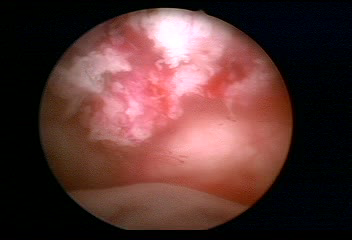
Modality: WLC
Class: Malignant
Subclass: LowGradePapillary
Lesion: L1
Stage: Ta
Morphology: Papillary
Bladder cancer association: Yes
Annotated structures: Tumor